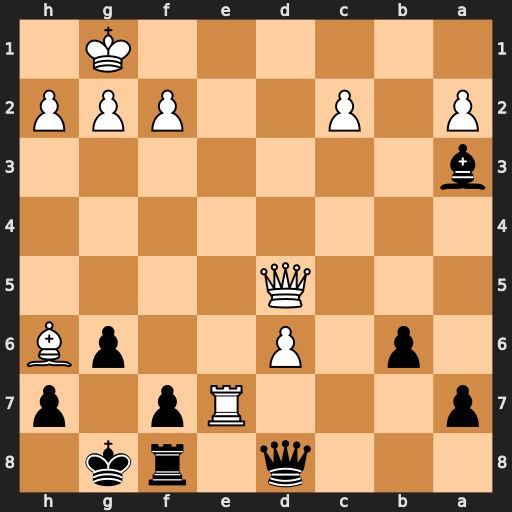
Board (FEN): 3q1rk1/p3Rp1p/1p1P2pB/3Q4/8/b7/P1P2PPP/6K1
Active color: b
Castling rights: -
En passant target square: -
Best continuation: Bxd6 Bxf8 Bxh2+ Kxh2 Qxd5